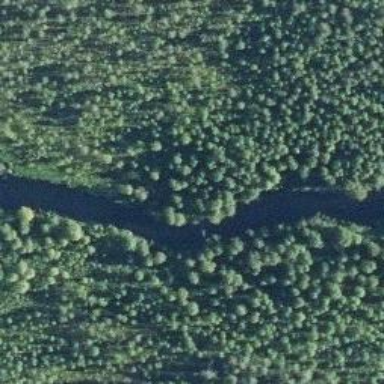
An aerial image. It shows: Beautiful river scene.